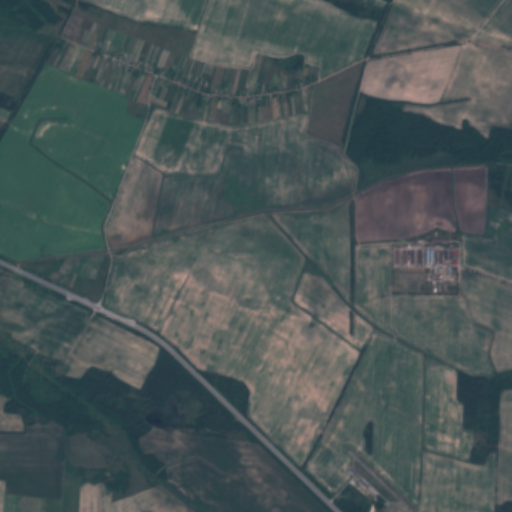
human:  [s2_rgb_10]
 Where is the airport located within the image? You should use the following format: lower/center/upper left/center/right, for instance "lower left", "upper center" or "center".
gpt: The airport is located in the lower right of the image.
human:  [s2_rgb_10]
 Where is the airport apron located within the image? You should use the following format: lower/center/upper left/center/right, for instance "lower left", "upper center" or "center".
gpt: The airport apron is located in the lower right of the image.
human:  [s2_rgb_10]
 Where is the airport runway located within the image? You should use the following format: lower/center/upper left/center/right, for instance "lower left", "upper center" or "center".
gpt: The airport runway is located in the lower right of the image.
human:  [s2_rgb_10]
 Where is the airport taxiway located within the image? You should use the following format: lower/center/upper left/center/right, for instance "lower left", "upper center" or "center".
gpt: The airport taxiway is located in the lower right of the image.
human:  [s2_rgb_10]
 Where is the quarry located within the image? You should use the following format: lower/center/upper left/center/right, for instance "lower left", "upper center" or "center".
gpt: There is no quarry in the image.